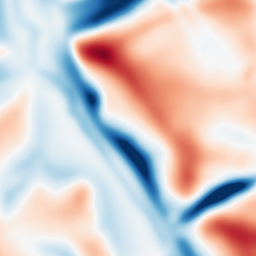
Category: multiscale
Decomposition family: dog
Decomposition parameters: sigma_low: 5
sigma_high: 20
Upsampling method: bspline
Upsampling parameters: scale: 4
Upsampling scale: 4